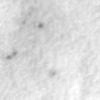
Label: no_change